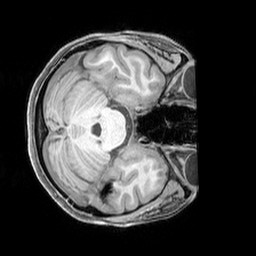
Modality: T1w
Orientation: axial
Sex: female
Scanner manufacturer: siemens
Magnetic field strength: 3 T
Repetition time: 2.3 s
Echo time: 0.00226 s